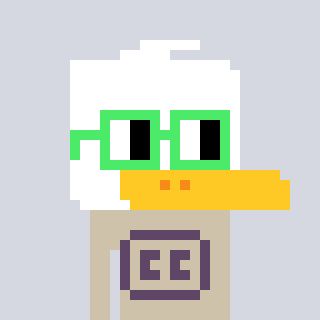
a pixel art character with square light green glasses, a duck-shaped head and a bege-colored body on a cool background